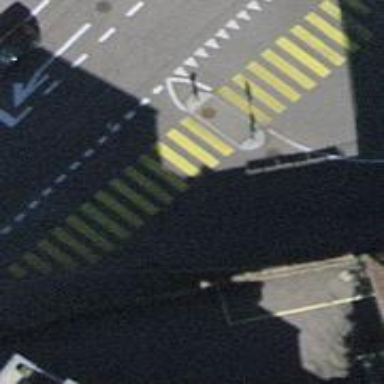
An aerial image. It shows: Zebra crossing with road island.